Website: bh-photo
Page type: address-validator
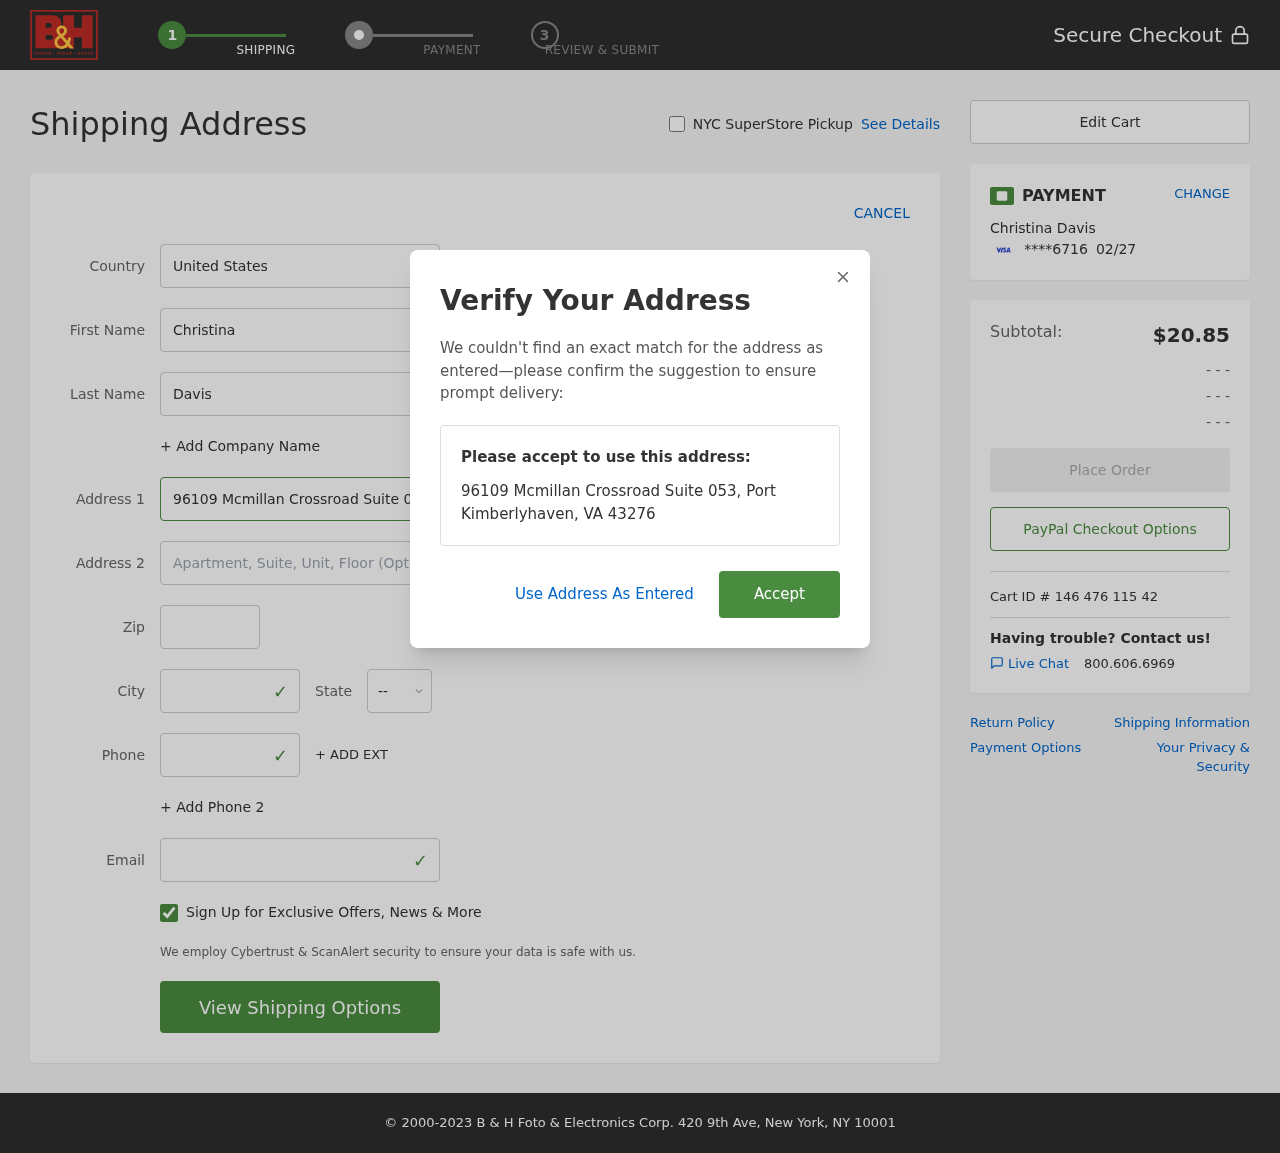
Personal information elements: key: PII_CARD_EXPIRY
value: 02/27
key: PII_CARD_LAST4
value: ****6716
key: PII_CITY
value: Port Kimberlyhaven
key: PII_COUNTRY
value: United States
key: PII_EMAIL
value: christina.davis@yahoo.com
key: PII_FIRSTNAME
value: Christina
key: PII_FULLNAME
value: Christina Davis
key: PII_LASTNAME
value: Davis
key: PII_PHONE
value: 7672087138
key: PII_POSTCODE
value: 43276
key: PII_STATE_ABBR
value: VA
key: PII_STREET
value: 96109 Mcmillan Crossroad Suite 053
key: PII_CITY_STATE_ZIP
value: Port Kimberlyhaven, VA 43276
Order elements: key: ORDER_SUBTOTAL
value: $20.85
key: ORDER_ID
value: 146 476 115 42